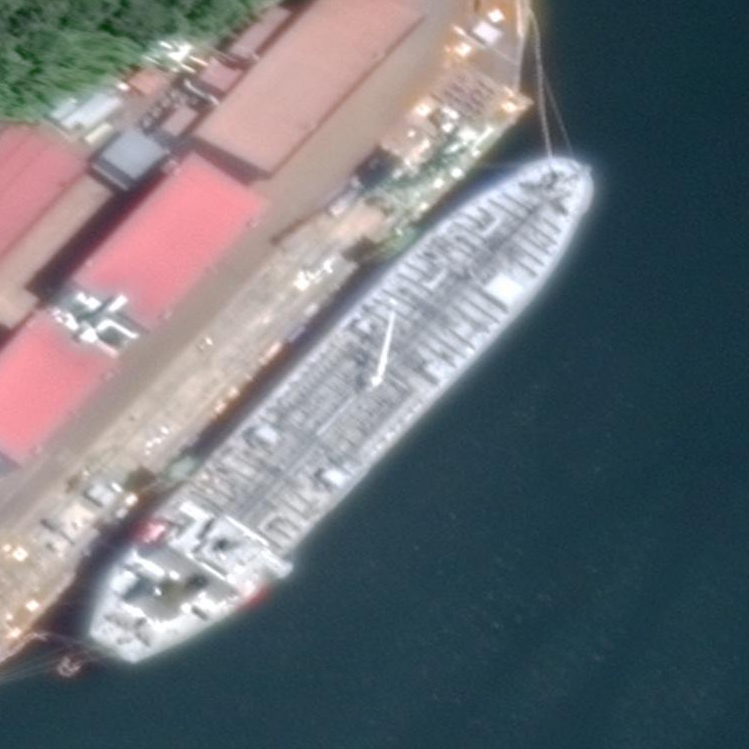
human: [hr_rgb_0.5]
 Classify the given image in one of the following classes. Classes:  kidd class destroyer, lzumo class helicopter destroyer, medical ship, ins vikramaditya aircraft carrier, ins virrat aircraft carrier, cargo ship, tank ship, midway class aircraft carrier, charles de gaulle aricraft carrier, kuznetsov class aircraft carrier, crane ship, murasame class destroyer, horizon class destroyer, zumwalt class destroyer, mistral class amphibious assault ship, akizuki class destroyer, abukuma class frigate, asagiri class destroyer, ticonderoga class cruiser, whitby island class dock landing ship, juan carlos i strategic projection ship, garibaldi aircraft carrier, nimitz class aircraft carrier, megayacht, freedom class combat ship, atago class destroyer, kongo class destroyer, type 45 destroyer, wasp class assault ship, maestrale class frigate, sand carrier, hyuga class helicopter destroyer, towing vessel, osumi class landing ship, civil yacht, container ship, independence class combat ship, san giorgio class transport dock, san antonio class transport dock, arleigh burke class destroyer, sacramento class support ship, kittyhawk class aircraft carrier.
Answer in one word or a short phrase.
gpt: Tank ship